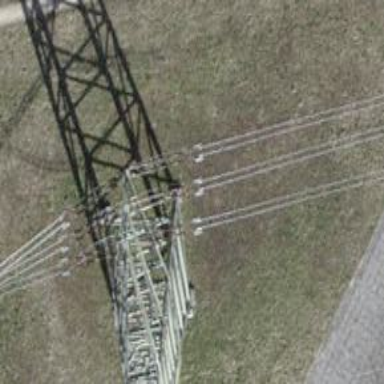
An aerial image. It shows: Three power lines with cables.